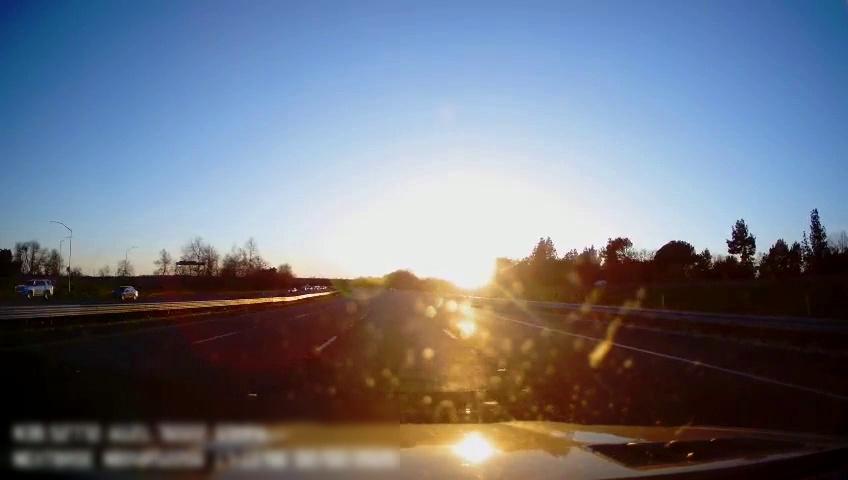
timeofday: Day
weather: Sunny
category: Drivable Space
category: Drivable Space
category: Vehicles | SUV
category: Vehicles | Car
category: Vehicles | Car
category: Vehicles | Car
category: Lanes | Alternate Lane
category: Lanes | Alternate Lane
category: Lanes | Current Lane
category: Lanes | Current Lane
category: Lanes | Alternate Lane